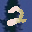
Label: 2